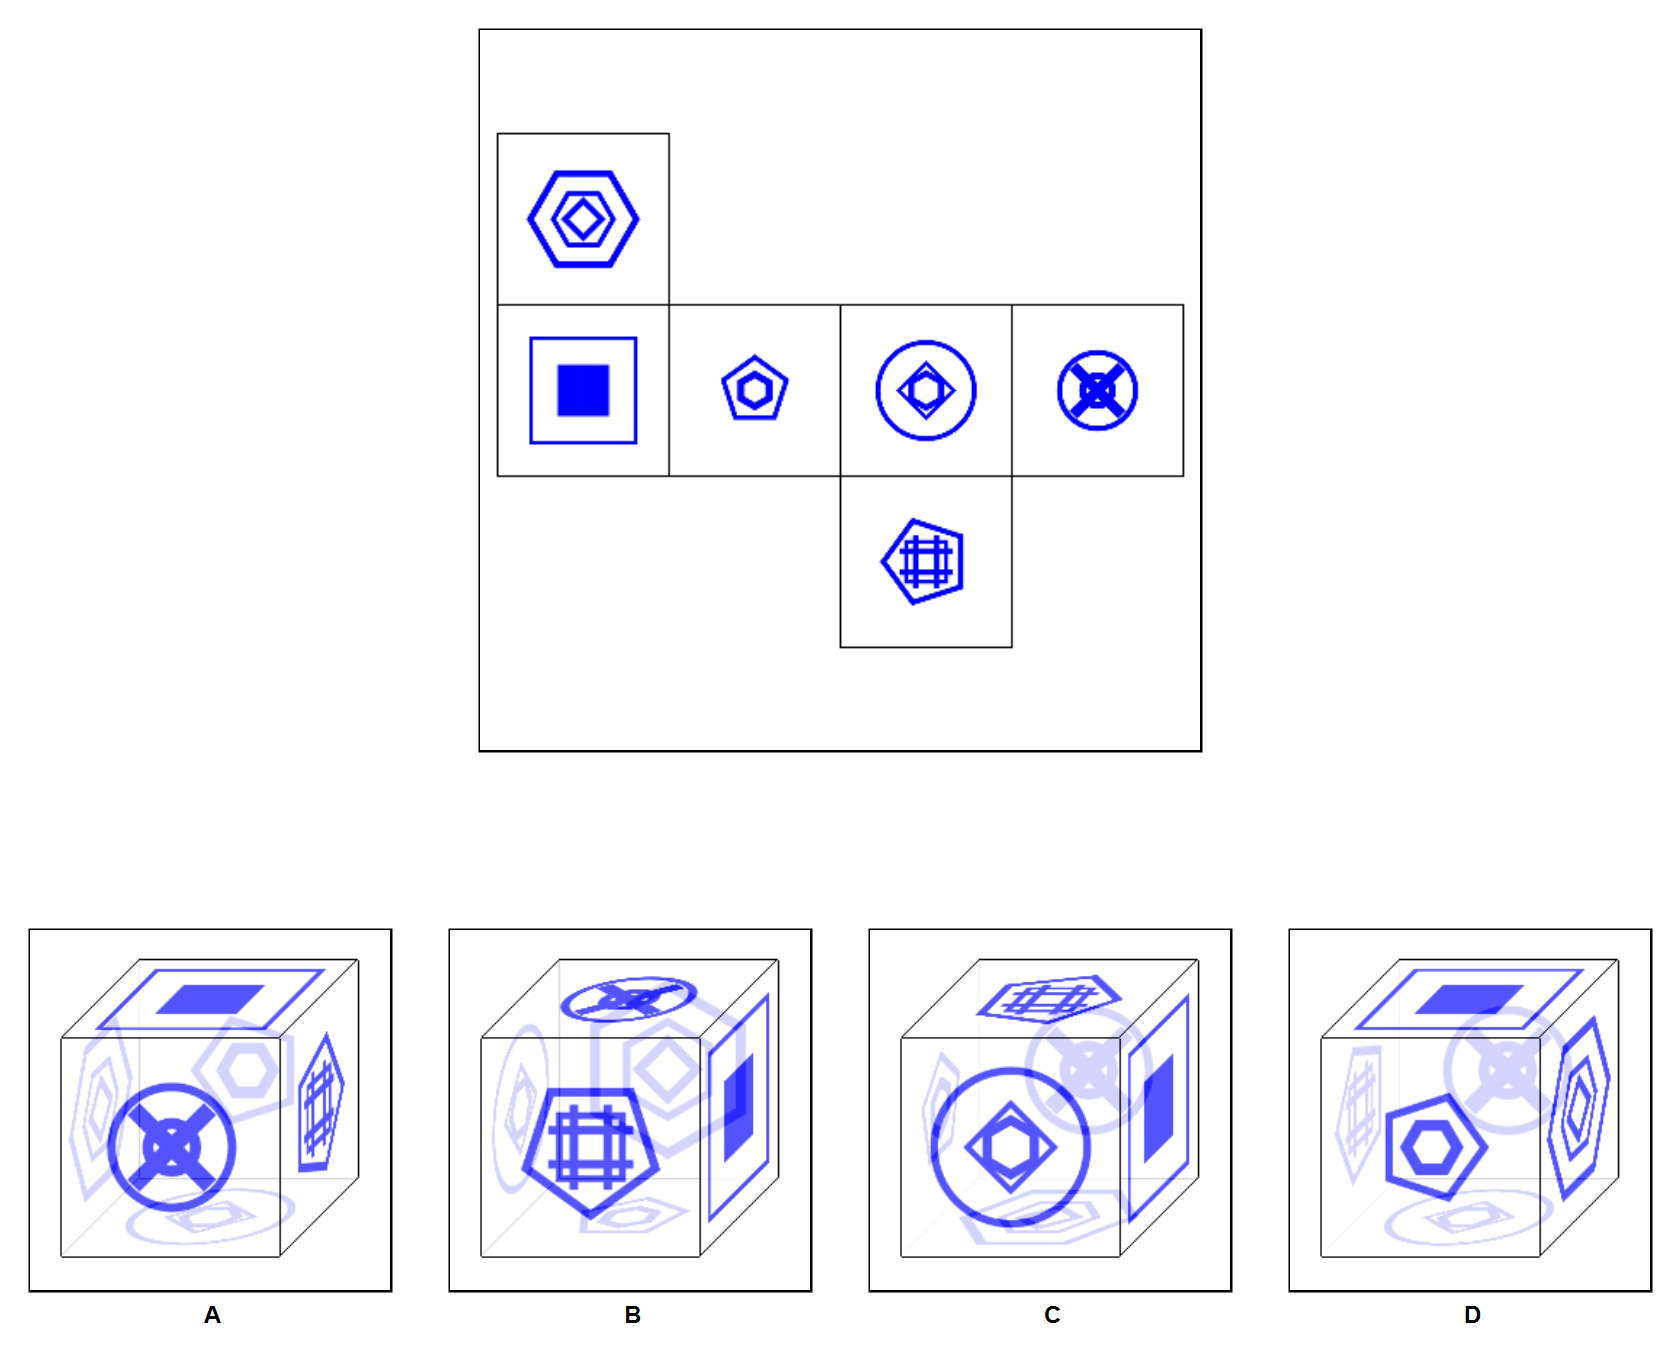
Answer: C